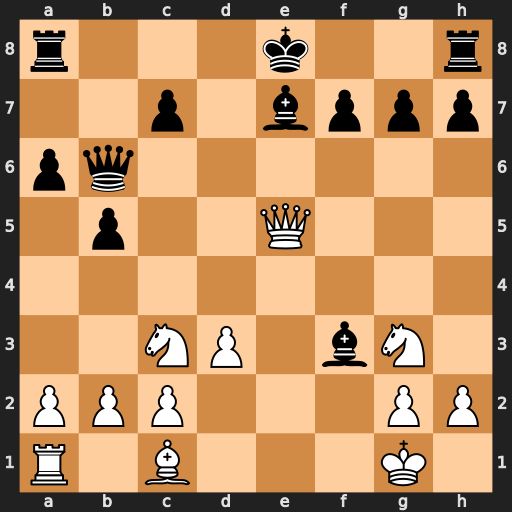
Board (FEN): r3k2r/2p1bppp/pq6/1p2Q3/8/2NP1bN1/PPP3PP/R1B3K1
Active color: w
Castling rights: kq
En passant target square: -
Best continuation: Be3 Qf6 Qxf6 Bxf6 gxf3